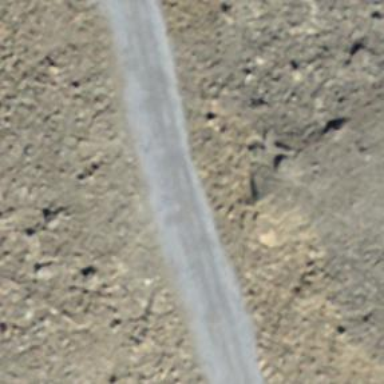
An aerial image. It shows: Gravel track with grade 3 track type. It is designated as downhill skiing track.